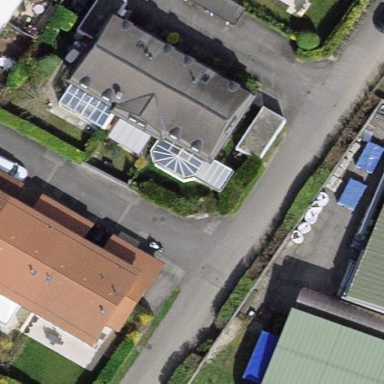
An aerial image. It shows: Garden enclosed by fence.